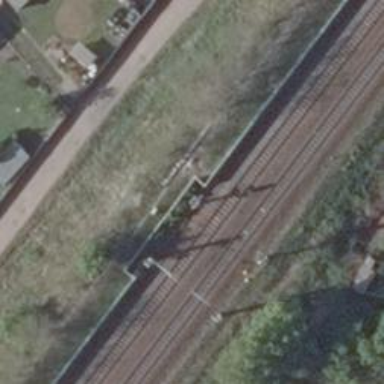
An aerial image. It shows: Railway signal.